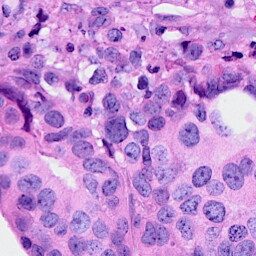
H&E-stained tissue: Breast